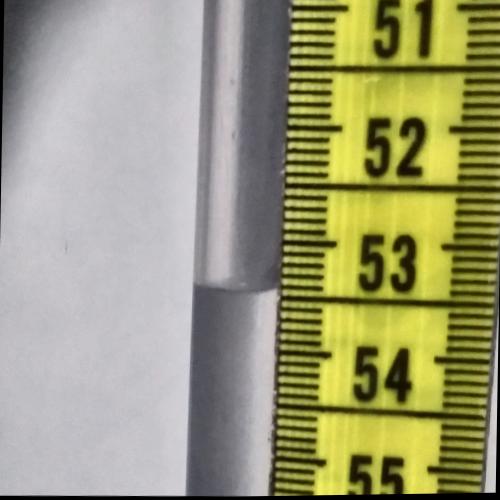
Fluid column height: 53.4 cm